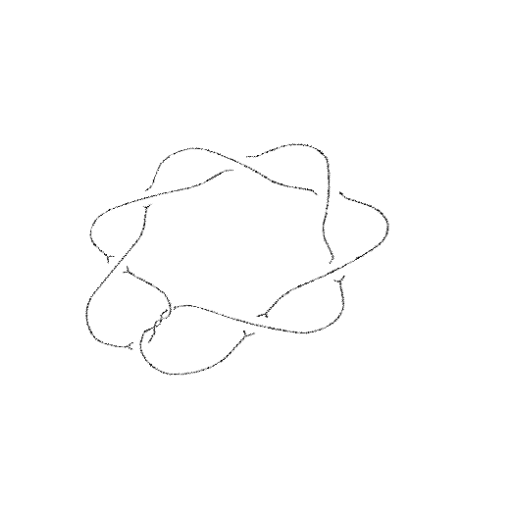
Crossing number: 10